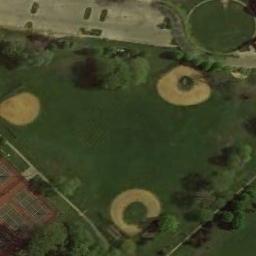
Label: baseball_diamond